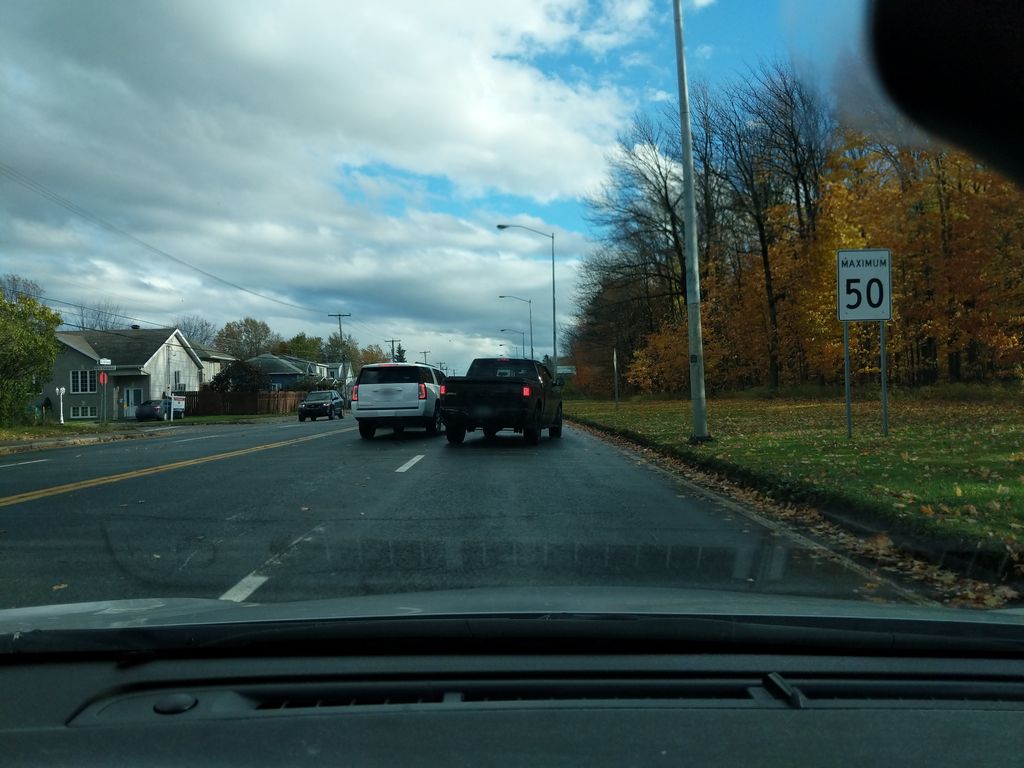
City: quebec_city